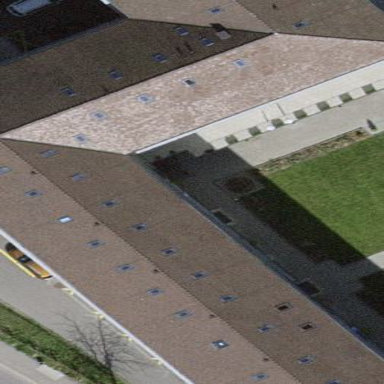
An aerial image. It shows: Monastery building.